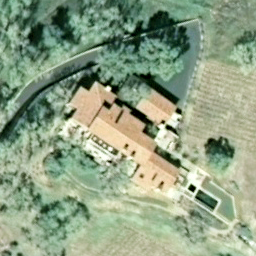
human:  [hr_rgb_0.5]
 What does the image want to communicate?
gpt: sparse residential